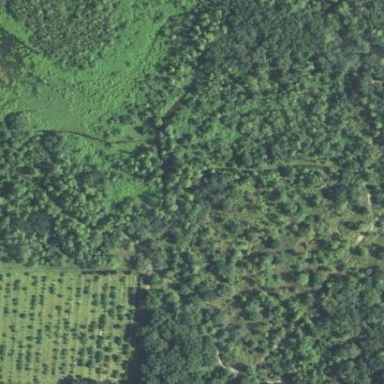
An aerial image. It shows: Woodland with needle-leaved trees.